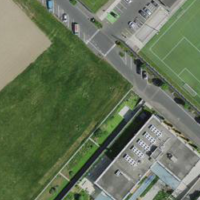
EUNIS habitat code: 52
Species observed at this site:
Anacamptis pyramidalis